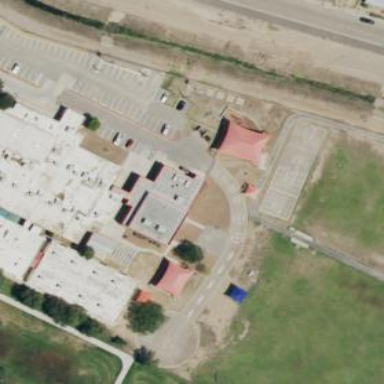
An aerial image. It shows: School.